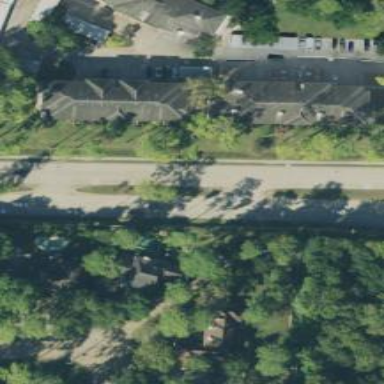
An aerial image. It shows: Secondary road.